Question: Well...I think I still haven't figured out how 'xpath' works. I am trying to select the below element so that I can click on the second page. But what I am trying does not work. What is wrong here? I am selecting the 'a' tag and then trying to find the one which contains 'ref' whose value is 'next'.
'''
element = driver.findElement(By.xpath("//a[contains(@ref,'next')]"));
'''

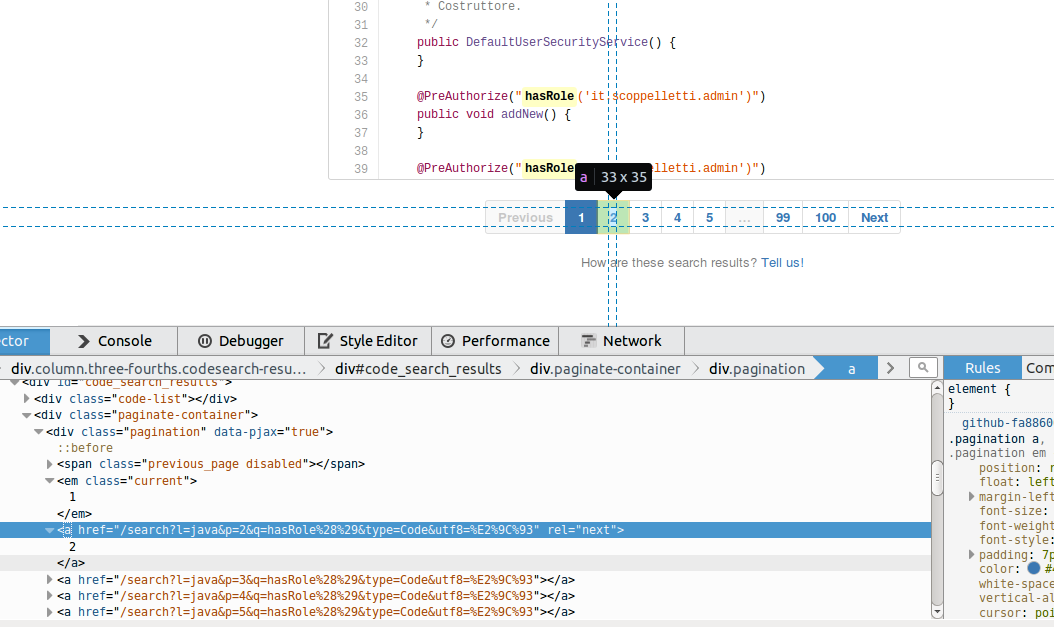
Answer: I probably see a typo there. The 'attribute' you are trying to use is 'rel' which has value 'next'
So the correct 'xpath' will be
'''
//a[contains(@rel,'next')]
'''